Question: I have correctly configured MoxieManager to be integrated with TinyMCE and all works fine. But I'd like to remove the "browse" button (which opens the MoxieManager dialog) from the "Insert link" dialog.
So from the following screenshot, the green should stay but the red should go.

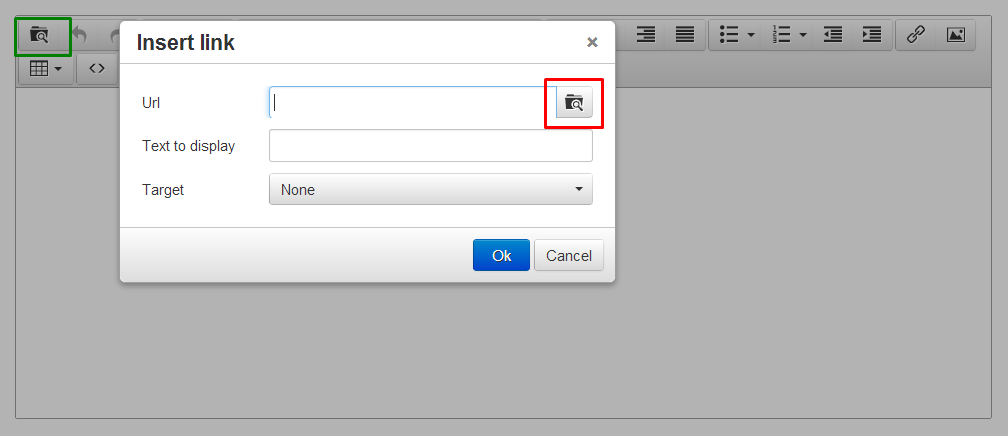
Answer: Self answer, but I guess it will be helpful to other people as well.
Each TinyMCE plugin usually has a JS file located under plugins/[plugin_name]/plugin.js (or plugin.min.js, depending on if you are using the minified version). Those plugins usually call the 'editor.windowManager.open()', passing an object of configuration options to be applied to the newly opened window.
One of the values this object can have is 'body' which is an array of the items to be displayed in the dialog. Each item has some options to be configured on its own, including the 'type' property.
In the below example, I have used plugins/link/plugin.js to show the difference needed to replace the (default) text field with the file browser button - with the standard text field without the browse button.
'''
win = editor.windowManager.open({
// ...
body: [
{
name: 'href',
type: 'filepicker',
filetype: 'file',
// ...
},
// More code follows here
'''
And the new version:
'''
win = editor.windowManager.open({
// ...
body: [
{
name: 'href',
type: 'textbox',
filetype: 'file',
// ...
},
// More code follows here
'''